Question: I'm trying to put a floating menu on my site, which is centred in the browser.

I've made the static div "position:fixed" and set "left:0". I want the gap between the static div and the rest of the scrolling content to remain constant. I've tried wrapping both div's in a parent div that is centre aligned, but this didn't work.
Do you have any idea how to accomplish this?
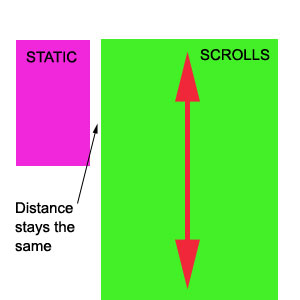
Answer: I think this is what you want... The fixed div is just fixed position as you'd expect. The scrolling has a left margin to push it away from the fixed one by a set amount (change this to change the gap). Then there is a wrapper div that is centered as you stated in the question that holds it all together in the middle of the page.
<URL>
HTML
'''
<div id="wrap">
<div id="fix">test</div>
<div id="scr">test<br /></div>
</div>
'''
CSS
'''
#wrap {
width: 500px;
background-color:#F00;
margin: 0 auto;
}
#fix {
border: 1px solid #ccc;
height: 100px;
width: 200px;
position: fixed;
}
#scr {
border: 1px solid #000;
margin-left: 220px;
position: relative;
}
'''